Interaction volume radius: 5 \u00c5
Interaction volume height: 10 \u00c5
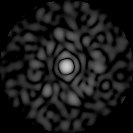
Disorder parameter: 0.8523